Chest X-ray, AP view. Patient: 36 years old, sex F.
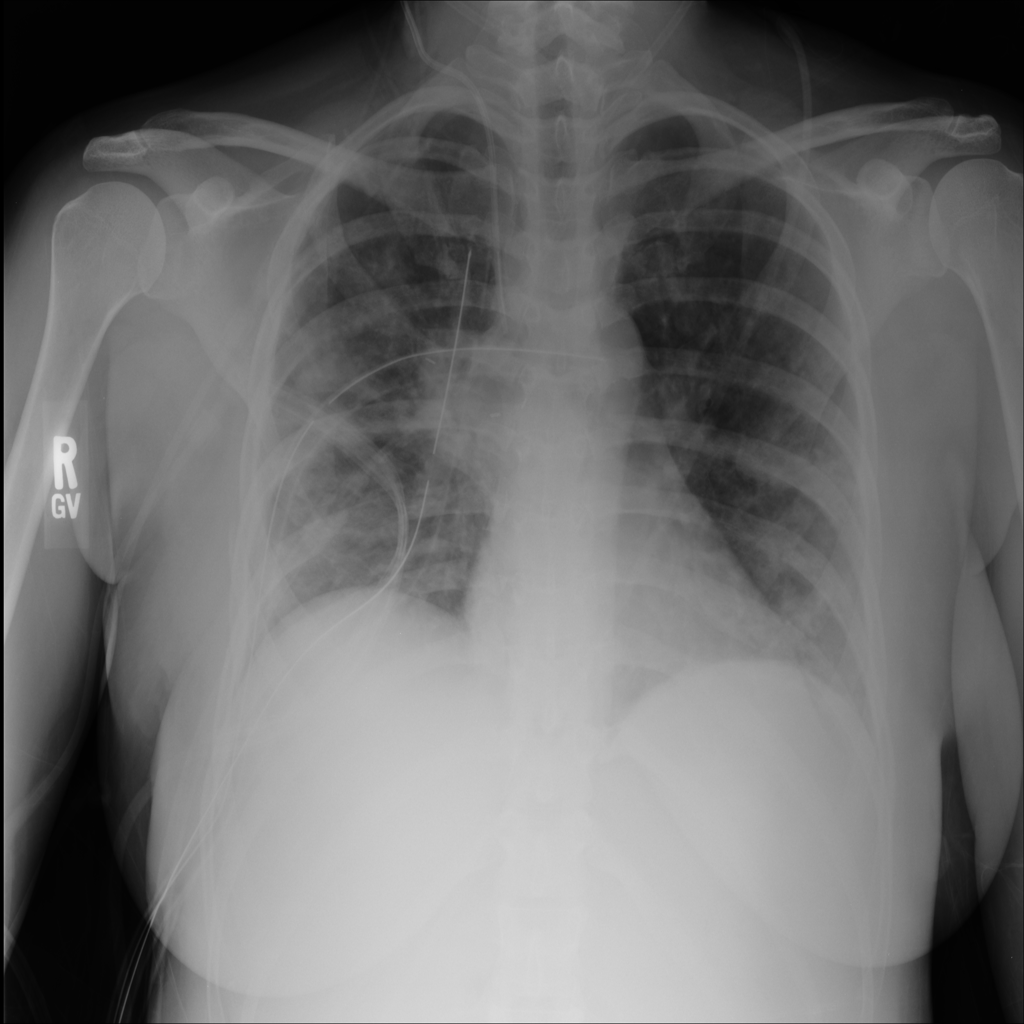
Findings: Infiltration, Mass, Nodule, Pneumothorax